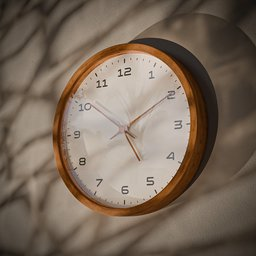
Label: appliances